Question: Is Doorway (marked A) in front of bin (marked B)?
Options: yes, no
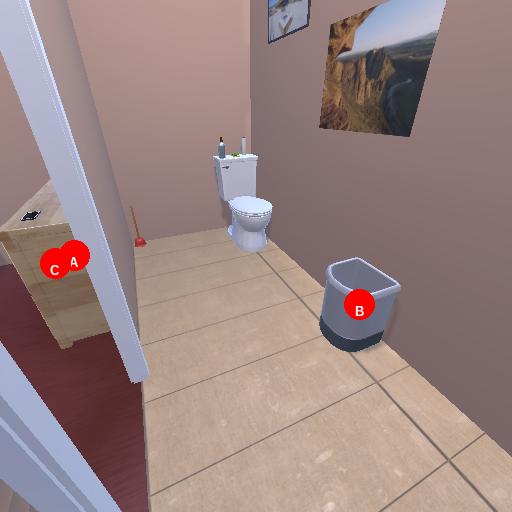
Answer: yes